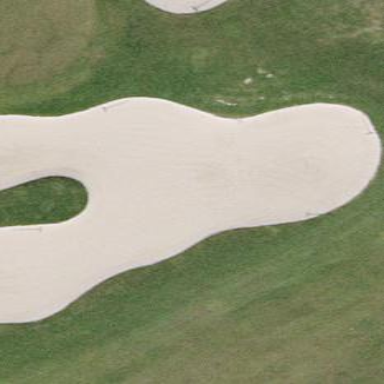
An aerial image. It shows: Golf bunker filled with sandy terrain.